Question: So I'm learning, been so for about a month now.
I started on google maps yesterday, then my project explorer went on the fritz.
It won't let me explore my source files, or my resource files.
I deleted my copy of eclipse and installed a new one, still nothing.

I can't explore my source, can't even see my resource files.
How can I fix this?
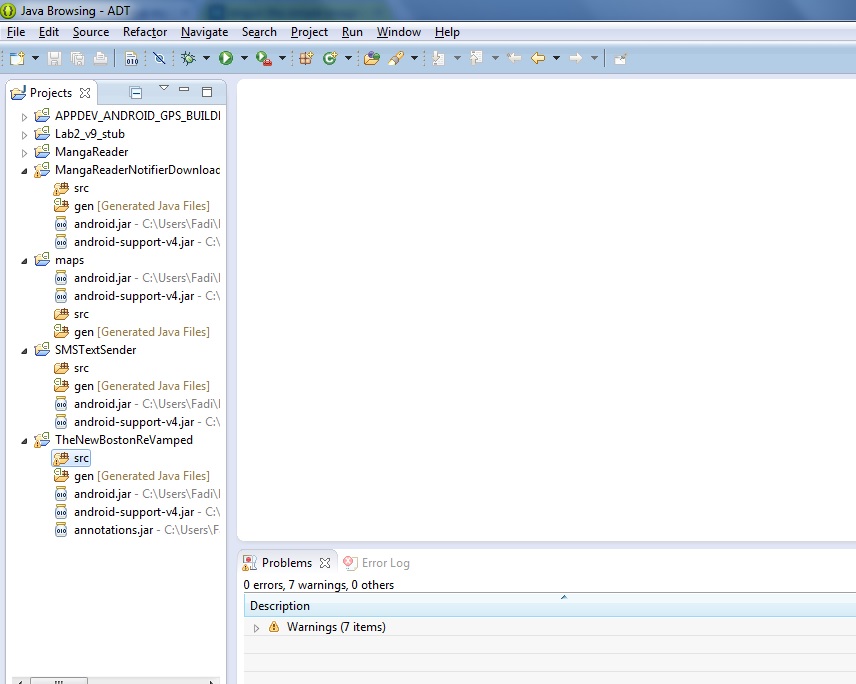
Answer: You have to go to the menu on top: .
Let me know if it worked.